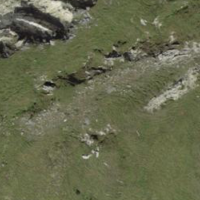
EUNIS habitat code: 26
Species observed at this site:
Leontopodium nivale